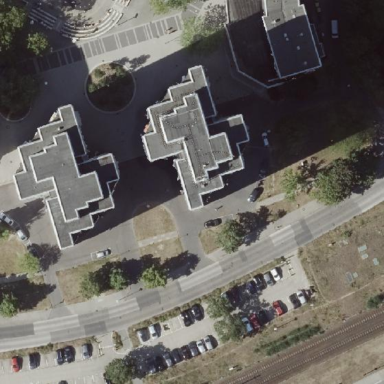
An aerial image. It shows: Apartment building with flat roof.